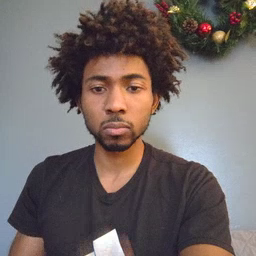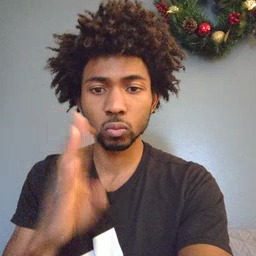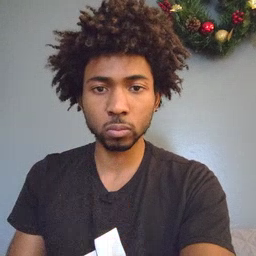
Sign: close